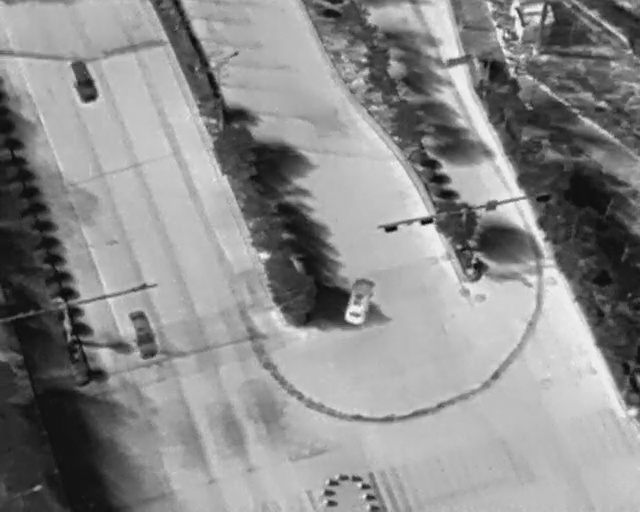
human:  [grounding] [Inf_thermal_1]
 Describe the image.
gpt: In the satellite image, there is  <ref>1 medium car </ref> <box>[[9, 13, 16, 17, 155]]</box> located at top left,  <ref>1 medium car </ref> <box>[[18, 63, 26, 67, 159]]</box> located at left,  <ref>1 medium car </ref> <box>[[52, 56, 60, 60, 12]]</box> located at center.